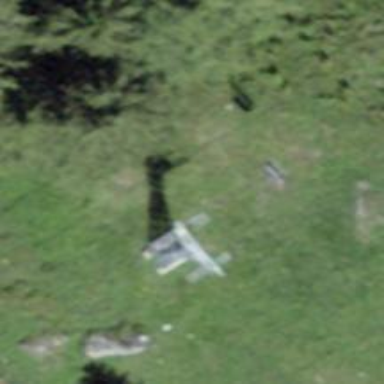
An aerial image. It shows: Pylon for aerialway.